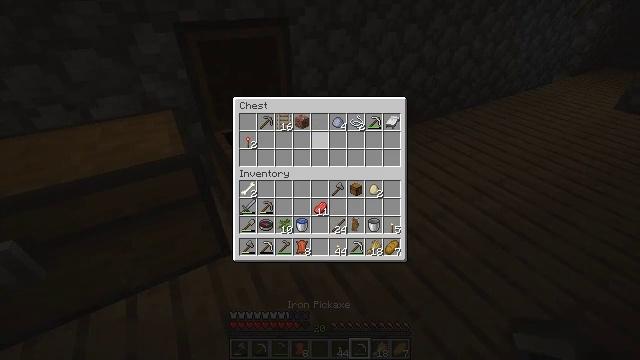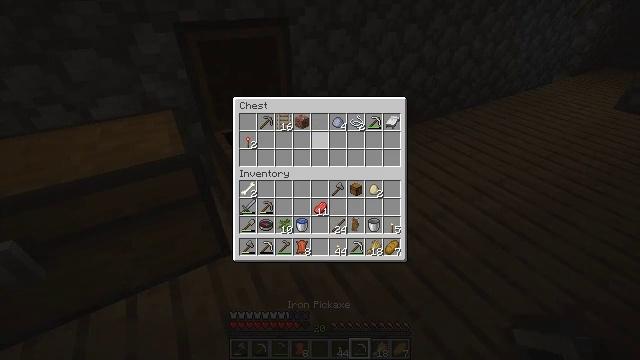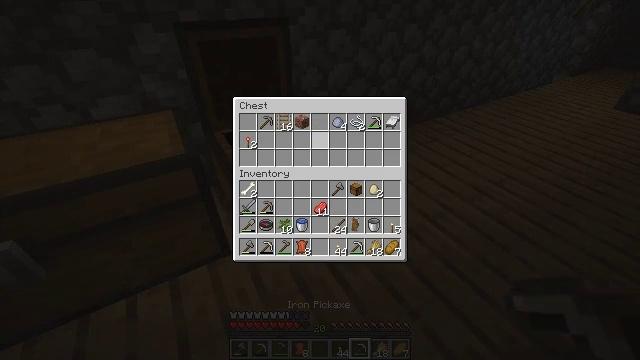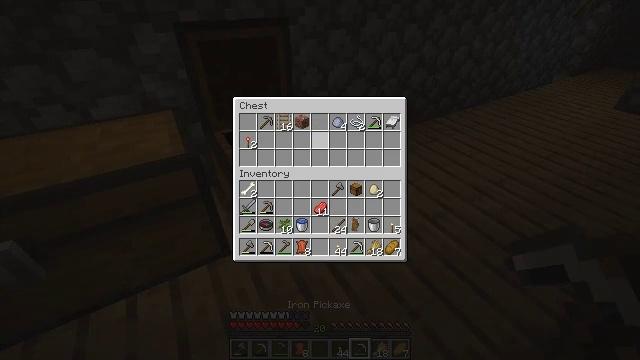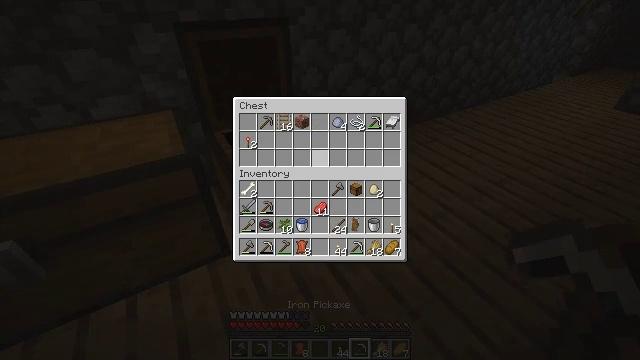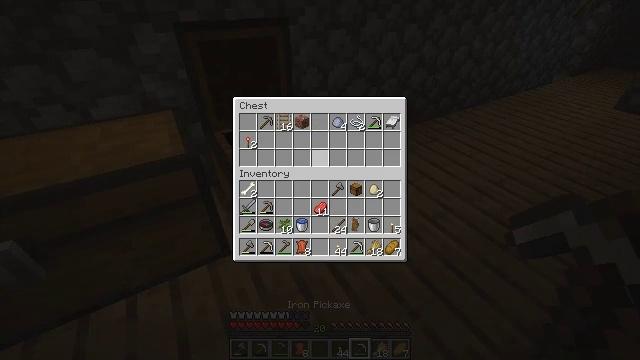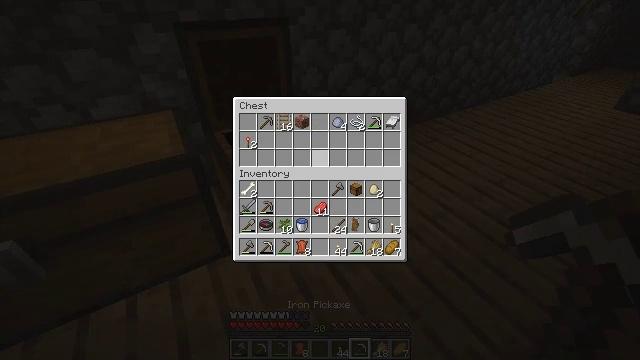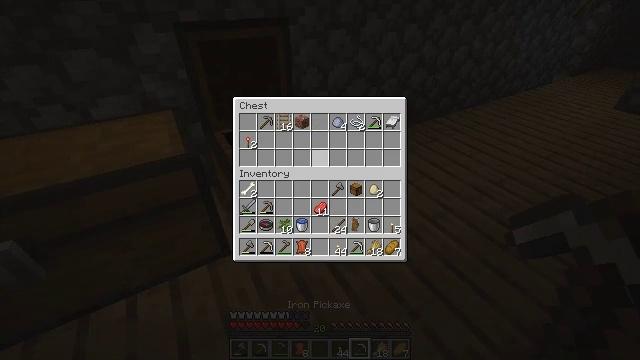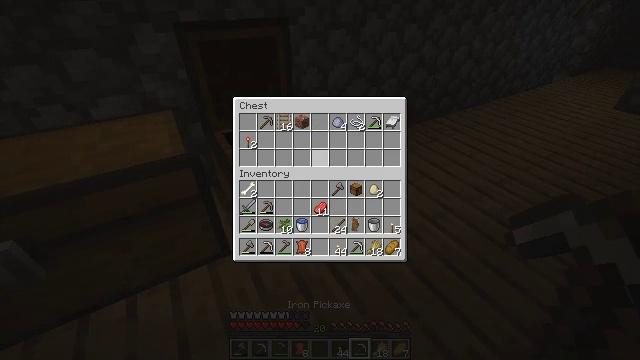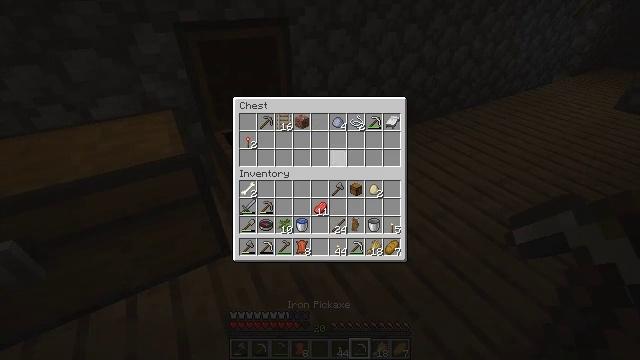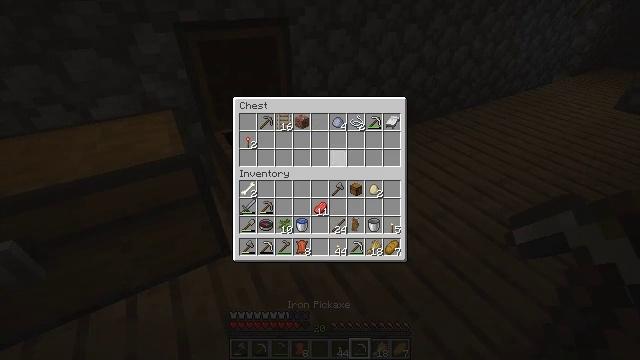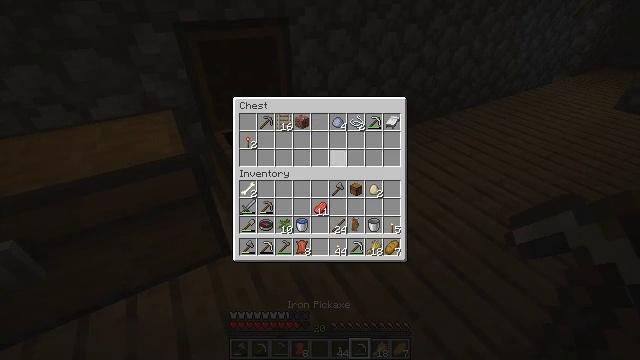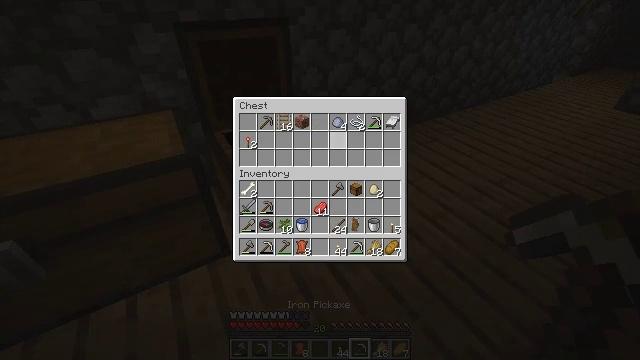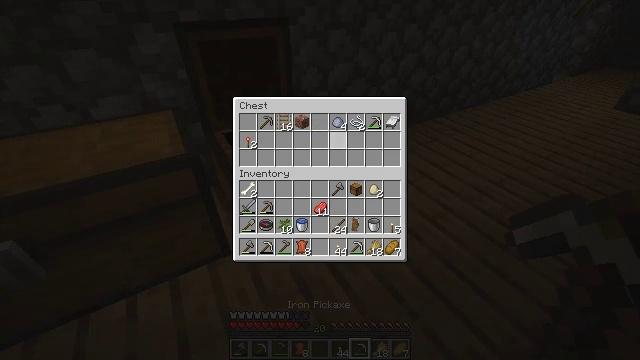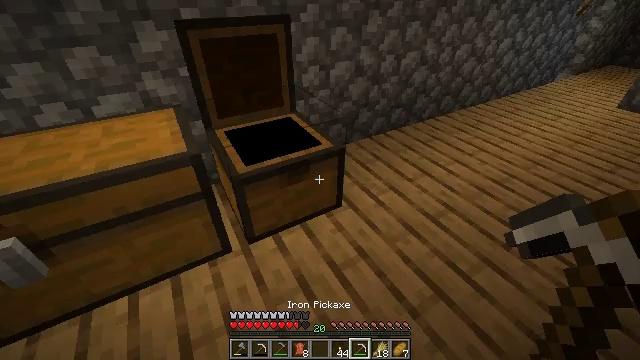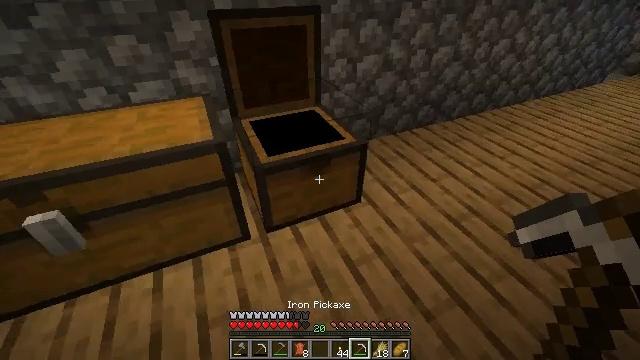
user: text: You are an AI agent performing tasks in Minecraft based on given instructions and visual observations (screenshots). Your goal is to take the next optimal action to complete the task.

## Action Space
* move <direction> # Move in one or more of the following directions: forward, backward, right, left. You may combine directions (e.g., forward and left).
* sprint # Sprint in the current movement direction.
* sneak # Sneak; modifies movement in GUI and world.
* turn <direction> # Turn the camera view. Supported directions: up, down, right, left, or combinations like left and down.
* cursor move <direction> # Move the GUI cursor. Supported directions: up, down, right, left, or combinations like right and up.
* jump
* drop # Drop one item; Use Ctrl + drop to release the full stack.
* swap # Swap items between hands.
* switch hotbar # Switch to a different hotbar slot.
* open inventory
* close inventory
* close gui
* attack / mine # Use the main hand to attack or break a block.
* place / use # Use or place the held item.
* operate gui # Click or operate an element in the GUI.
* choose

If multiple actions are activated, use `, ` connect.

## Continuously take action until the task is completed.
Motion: motion action
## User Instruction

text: Gather sugar cane for crafting.
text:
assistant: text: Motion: no_op
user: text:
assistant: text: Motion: no_op
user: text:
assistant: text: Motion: no_op
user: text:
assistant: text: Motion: no_op
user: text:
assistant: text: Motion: no_op
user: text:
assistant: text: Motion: no_op
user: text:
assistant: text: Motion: no_op
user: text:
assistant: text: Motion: no_op
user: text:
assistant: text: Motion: no_op
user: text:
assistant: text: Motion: no_op
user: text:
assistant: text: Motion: no_op
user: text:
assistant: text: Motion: no_op
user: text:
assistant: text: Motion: no_op
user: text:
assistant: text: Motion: no_op
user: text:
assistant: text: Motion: turn left and down, close gui
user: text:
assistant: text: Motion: turn left and down
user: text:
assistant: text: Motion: turn left
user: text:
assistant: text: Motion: turn left and up
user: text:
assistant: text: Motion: turn left and up
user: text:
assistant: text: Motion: move forward, turn left
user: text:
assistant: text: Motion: move forward, turn left and up
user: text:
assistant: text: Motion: move forward, turn left and up
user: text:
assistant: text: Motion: move forward, turn left and up
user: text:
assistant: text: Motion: move forward, turn left and up
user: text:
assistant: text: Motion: move forward, turn up
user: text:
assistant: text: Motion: move forward, turn up
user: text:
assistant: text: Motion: move forward and move left
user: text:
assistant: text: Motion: move forward and move left
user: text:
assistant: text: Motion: move forward and move left, turn left
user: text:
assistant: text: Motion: move forward and move left, turn left and up